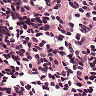
Metastatic tissue present: no